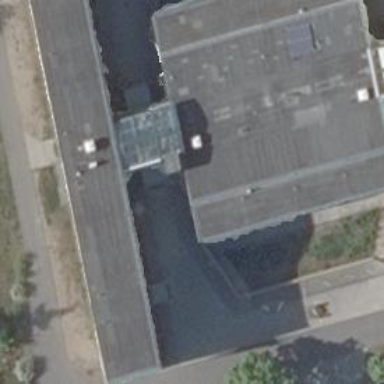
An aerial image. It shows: School.